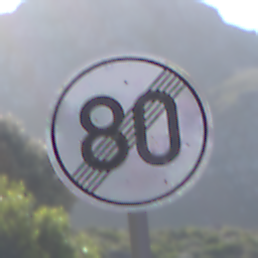
Verkehrszeichen: EndeGeschwindigkeit80
Umgebung: Outdoor, Nature
Tageszeit: MorningAfternoon
Wetter: Clear
Licht: Natural
Jahreszeit: NotSpecified
Kontrast: HighContrast